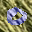
Label: 0